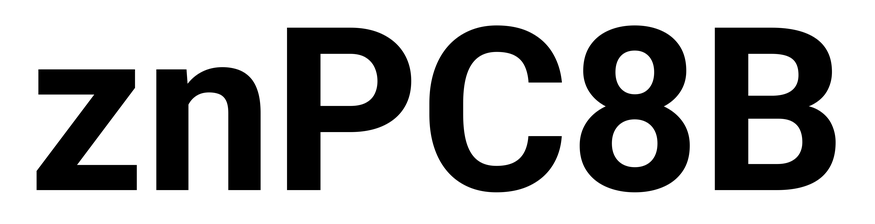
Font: Roboto_Bold